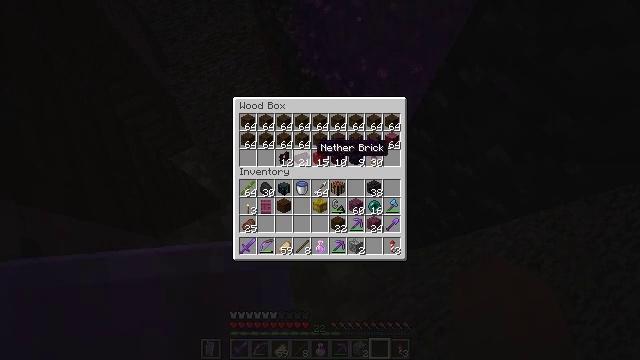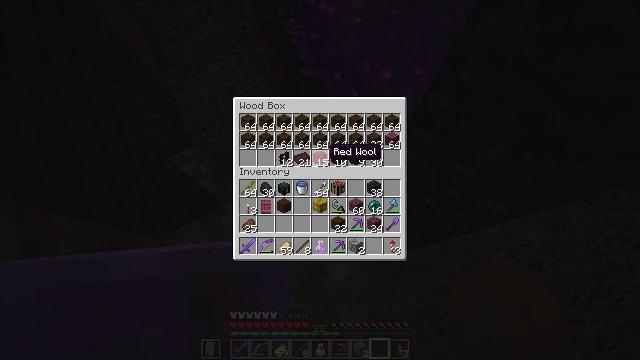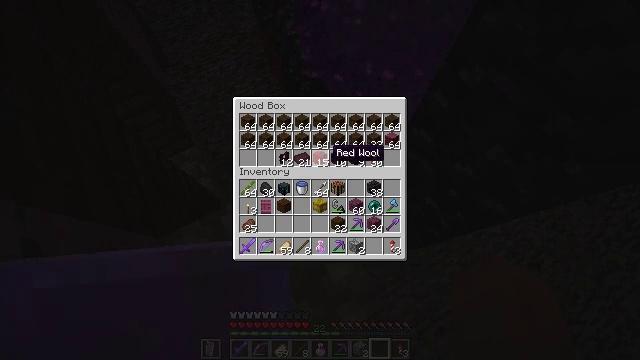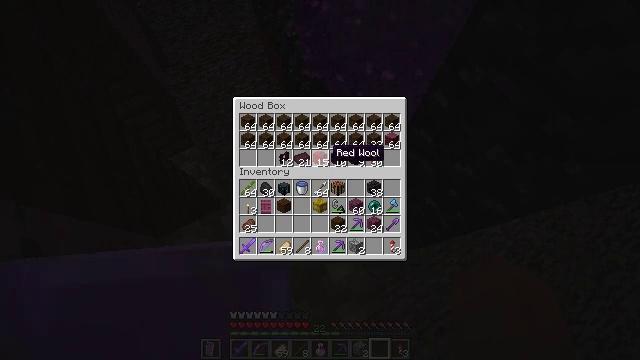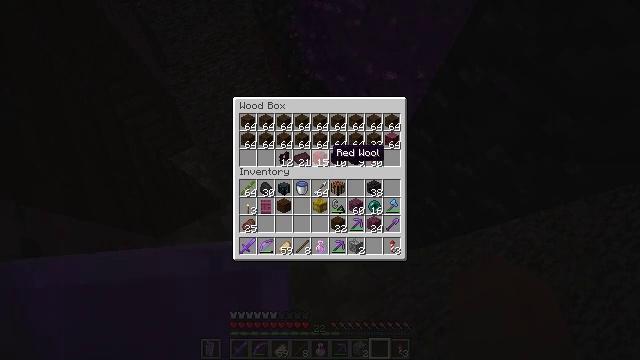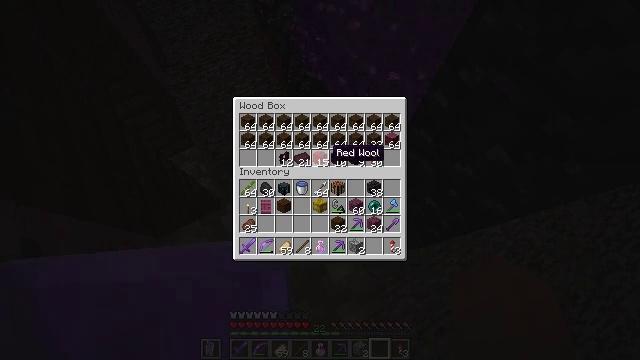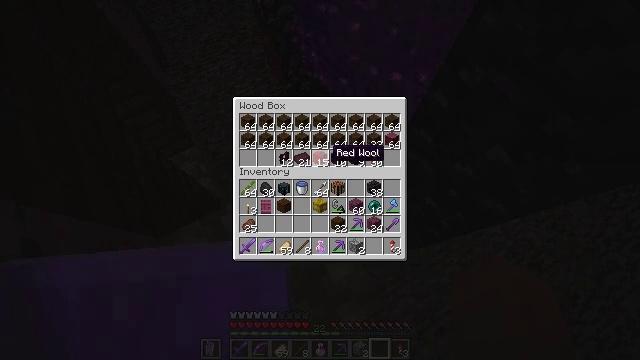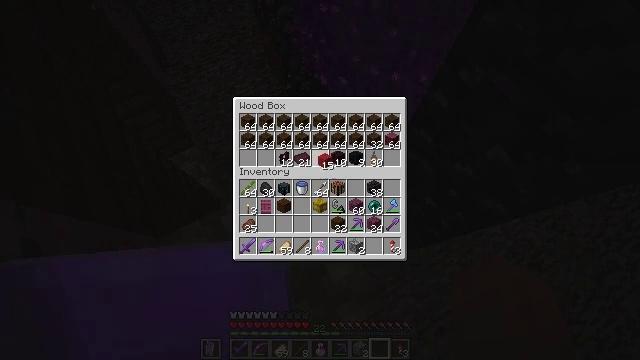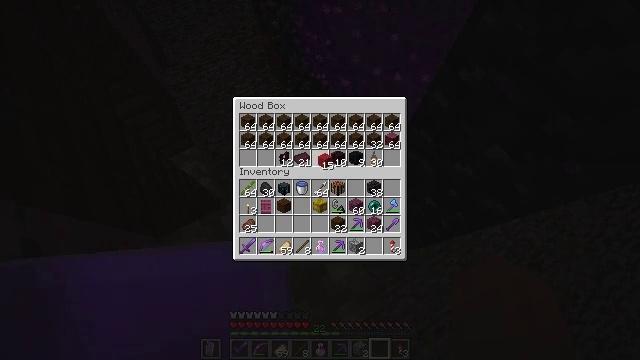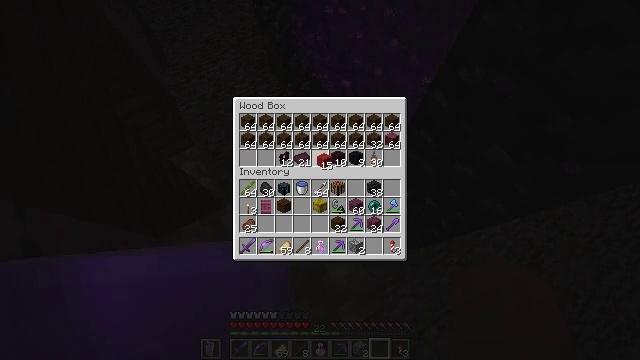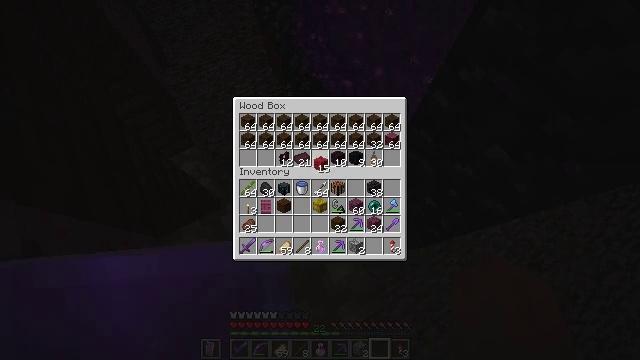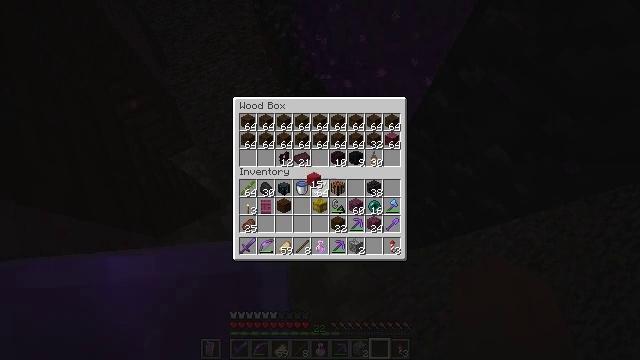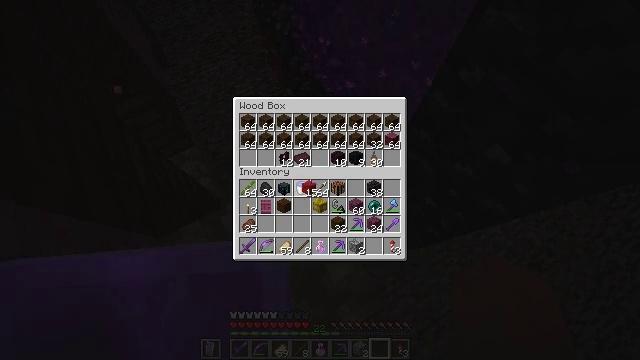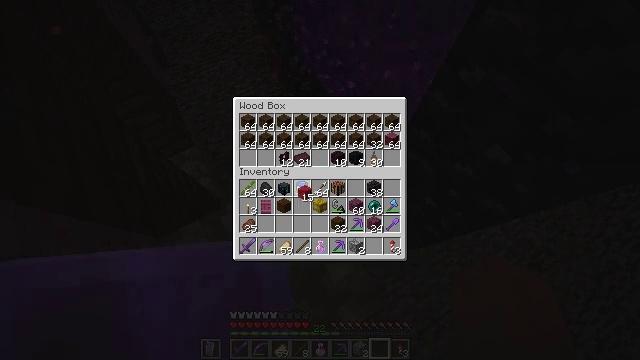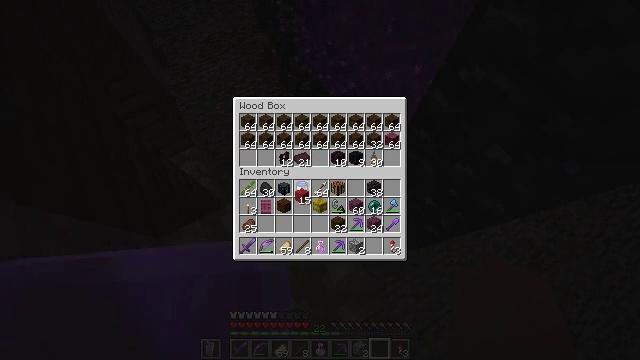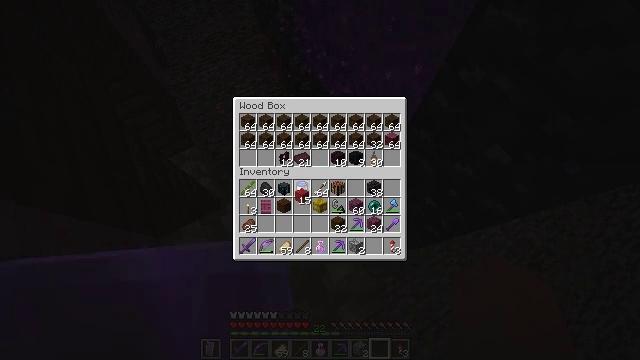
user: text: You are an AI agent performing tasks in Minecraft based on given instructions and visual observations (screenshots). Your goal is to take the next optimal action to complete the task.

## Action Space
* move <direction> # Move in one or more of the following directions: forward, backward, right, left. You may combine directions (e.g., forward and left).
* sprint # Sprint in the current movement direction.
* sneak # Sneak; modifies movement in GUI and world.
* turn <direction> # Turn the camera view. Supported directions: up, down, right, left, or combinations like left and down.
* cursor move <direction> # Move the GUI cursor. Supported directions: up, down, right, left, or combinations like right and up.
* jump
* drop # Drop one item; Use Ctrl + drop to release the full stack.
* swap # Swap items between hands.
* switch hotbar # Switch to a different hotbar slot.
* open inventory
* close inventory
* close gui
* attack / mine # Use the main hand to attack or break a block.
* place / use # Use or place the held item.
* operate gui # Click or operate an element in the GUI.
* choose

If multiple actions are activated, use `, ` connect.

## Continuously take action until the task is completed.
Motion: motion action
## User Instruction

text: craft item red carpet
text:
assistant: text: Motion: turn right
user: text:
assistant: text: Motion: no_op
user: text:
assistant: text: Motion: no_op
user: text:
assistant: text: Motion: no_op
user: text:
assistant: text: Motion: no_op
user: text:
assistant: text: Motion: no_op
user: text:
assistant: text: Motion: attack / mine
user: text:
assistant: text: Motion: attack / mine
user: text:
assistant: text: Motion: attack / mine
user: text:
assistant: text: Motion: no_op
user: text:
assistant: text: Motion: turn left and down
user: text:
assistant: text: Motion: turn down
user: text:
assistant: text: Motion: no_op
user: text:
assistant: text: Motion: no_op
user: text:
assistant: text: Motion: no_op
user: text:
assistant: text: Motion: no_op
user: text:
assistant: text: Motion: no_op
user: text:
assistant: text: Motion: no_op
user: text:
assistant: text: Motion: no_op
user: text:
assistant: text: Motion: no_op
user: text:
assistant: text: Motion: no_op
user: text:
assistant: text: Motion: no_op
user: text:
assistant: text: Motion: no_op
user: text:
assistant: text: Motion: no_op
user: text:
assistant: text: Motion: no_op
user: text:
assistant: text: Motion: use / place
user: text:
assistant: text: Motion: use / place
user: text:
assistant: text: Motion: use / place
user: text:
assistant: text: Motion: use / place
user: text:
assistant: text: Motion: use / place